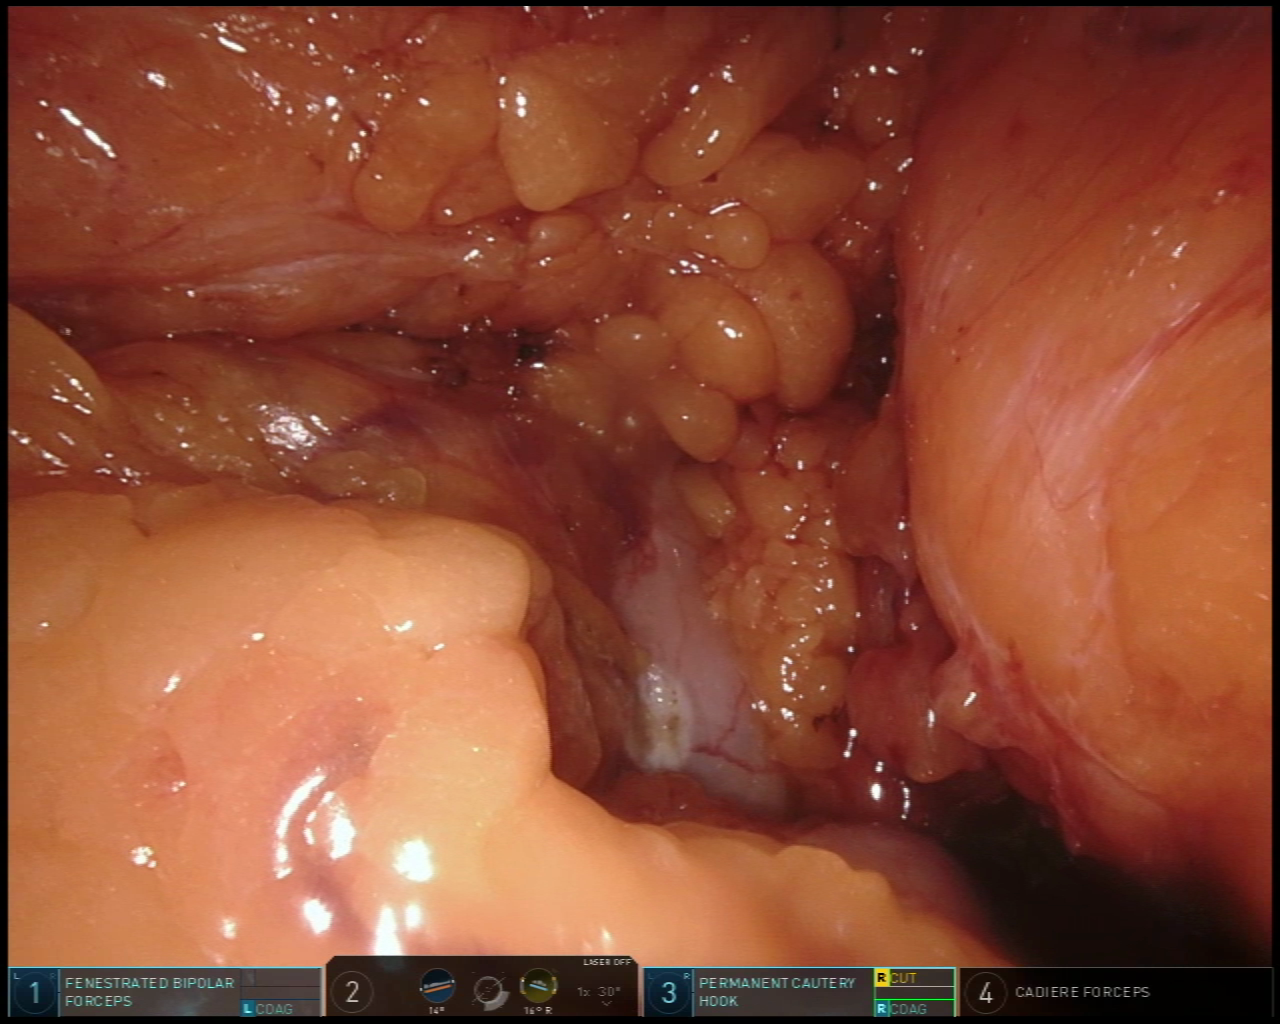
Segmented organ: stomach
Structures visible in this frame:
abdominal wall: no
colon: yes
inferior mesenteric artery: no
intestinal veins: no
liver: no
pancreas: no
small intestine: no
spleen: no
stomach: yes
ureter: no
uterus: no
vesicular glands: no